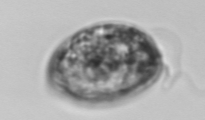
Label: Prorocentrum